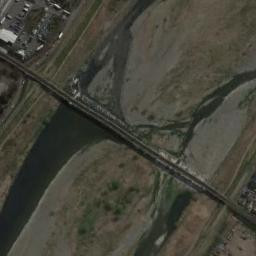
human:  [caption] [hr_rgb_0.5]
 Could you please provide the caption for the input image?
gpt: There is a bridge over the water and land .

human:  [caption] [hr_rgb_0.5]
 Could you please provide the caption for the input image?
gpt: A bridge built on a green river and the flood bed of the river and some buildings on one side of the river .

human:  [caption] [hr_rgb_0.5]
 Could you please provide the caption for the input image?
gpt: A bridge connects the land on both sides of the meandering river  There are long yellow river banks on both sides of the river  There are many buildings on the land  Many cars are parked on the banks of the river .

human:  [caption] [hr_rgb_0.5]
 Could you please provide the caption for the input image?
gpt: It was a two-way bridge, And the water in the river was black .

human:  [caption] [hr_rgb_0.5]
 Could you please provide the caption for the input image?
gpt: There are many buildings beside the bridge .